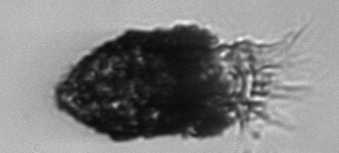
Label: Stenosemella_pacifica